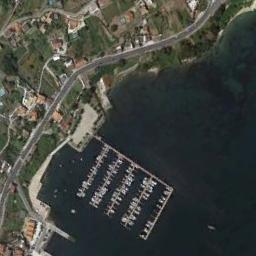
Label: harbor